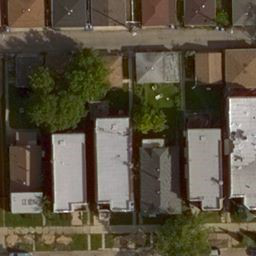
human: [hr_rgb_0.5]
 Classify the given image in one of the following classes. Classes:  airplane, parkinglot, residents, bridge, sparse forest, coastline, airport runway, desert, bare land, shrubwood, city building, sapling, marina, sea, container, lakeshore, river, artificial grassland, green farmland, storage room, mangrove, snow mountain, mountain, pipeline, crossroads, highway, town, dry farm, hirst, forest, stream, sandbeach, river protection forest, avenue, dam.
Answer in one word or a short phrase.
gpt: residents